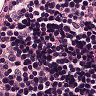
Metastatic tissue present: no